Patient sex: M
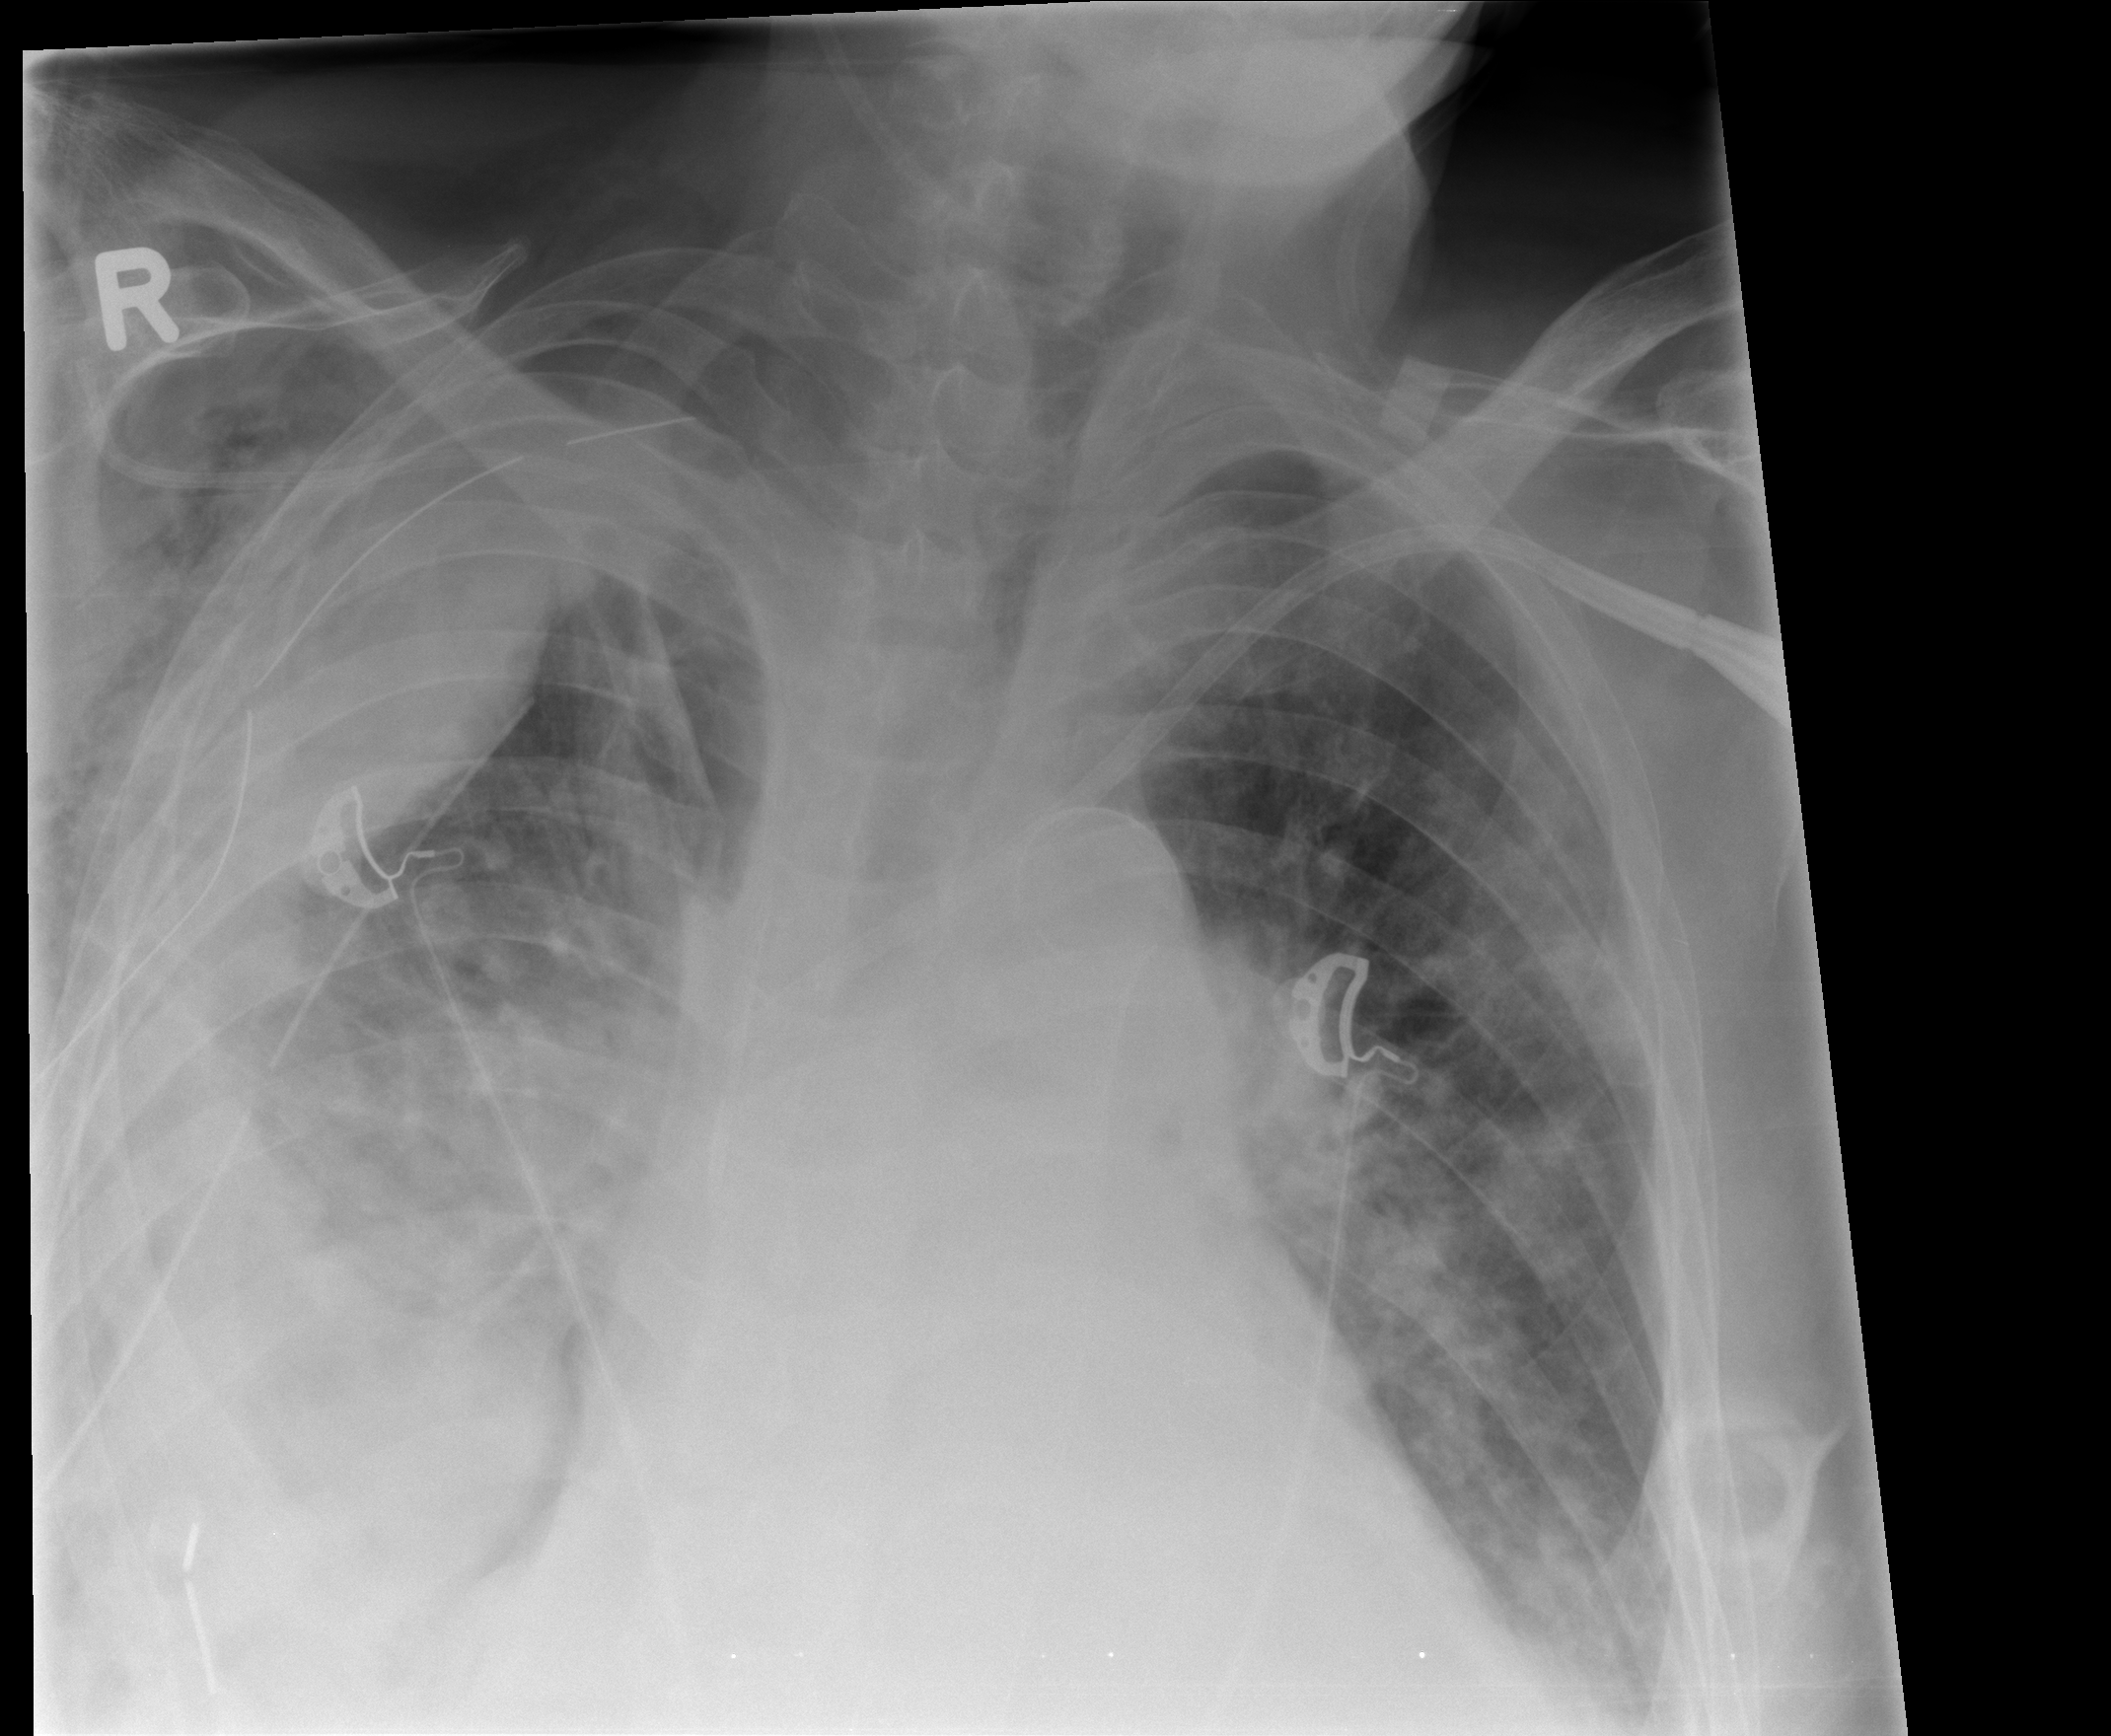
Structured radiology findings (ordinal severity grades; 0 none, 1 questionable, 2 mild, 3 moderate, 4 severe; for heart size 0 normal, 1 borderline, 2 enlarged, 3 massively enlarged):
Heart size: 2
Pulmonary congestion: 1
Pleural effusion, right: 3
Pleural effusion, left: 2
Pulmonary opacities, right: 3
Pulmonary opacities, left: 2
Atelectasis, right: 3
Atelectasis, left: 2